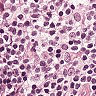
Metastatic tissue present: no